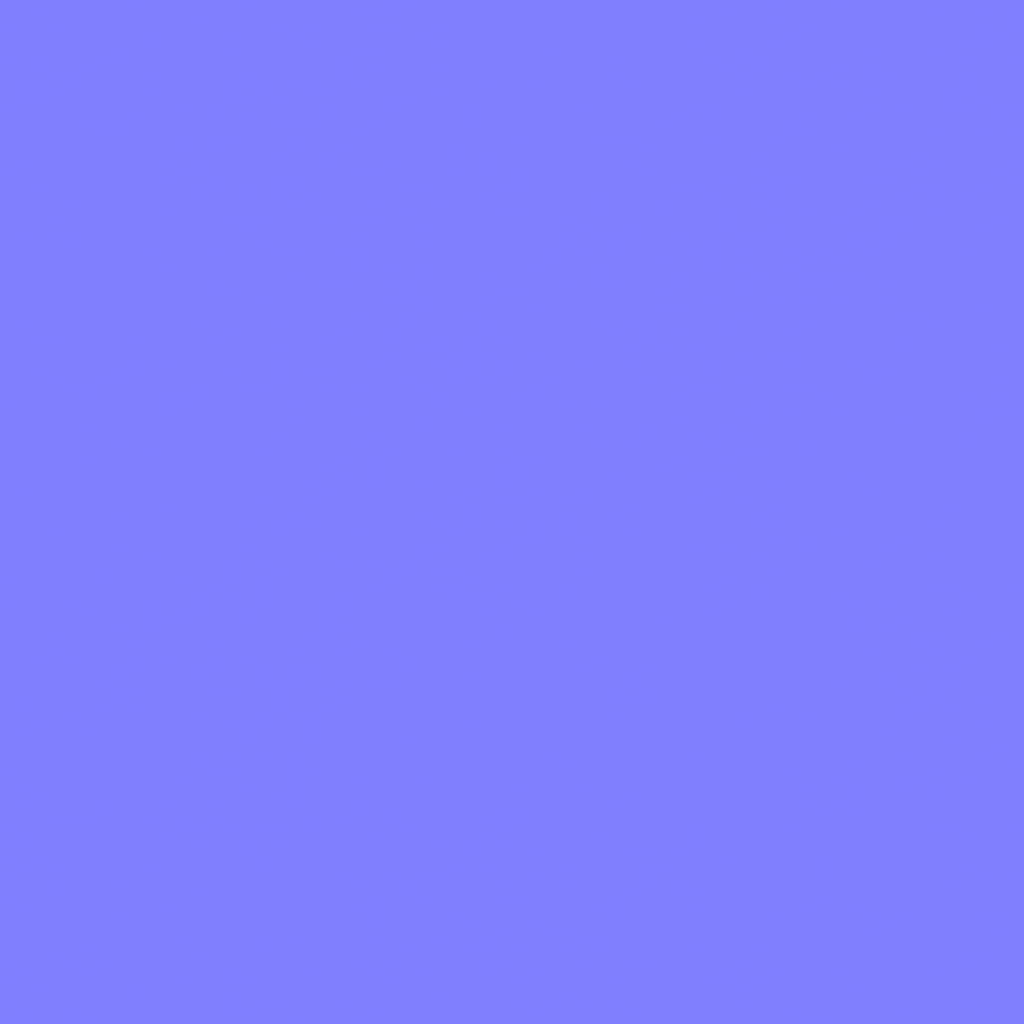
Texture map type: NormalGL